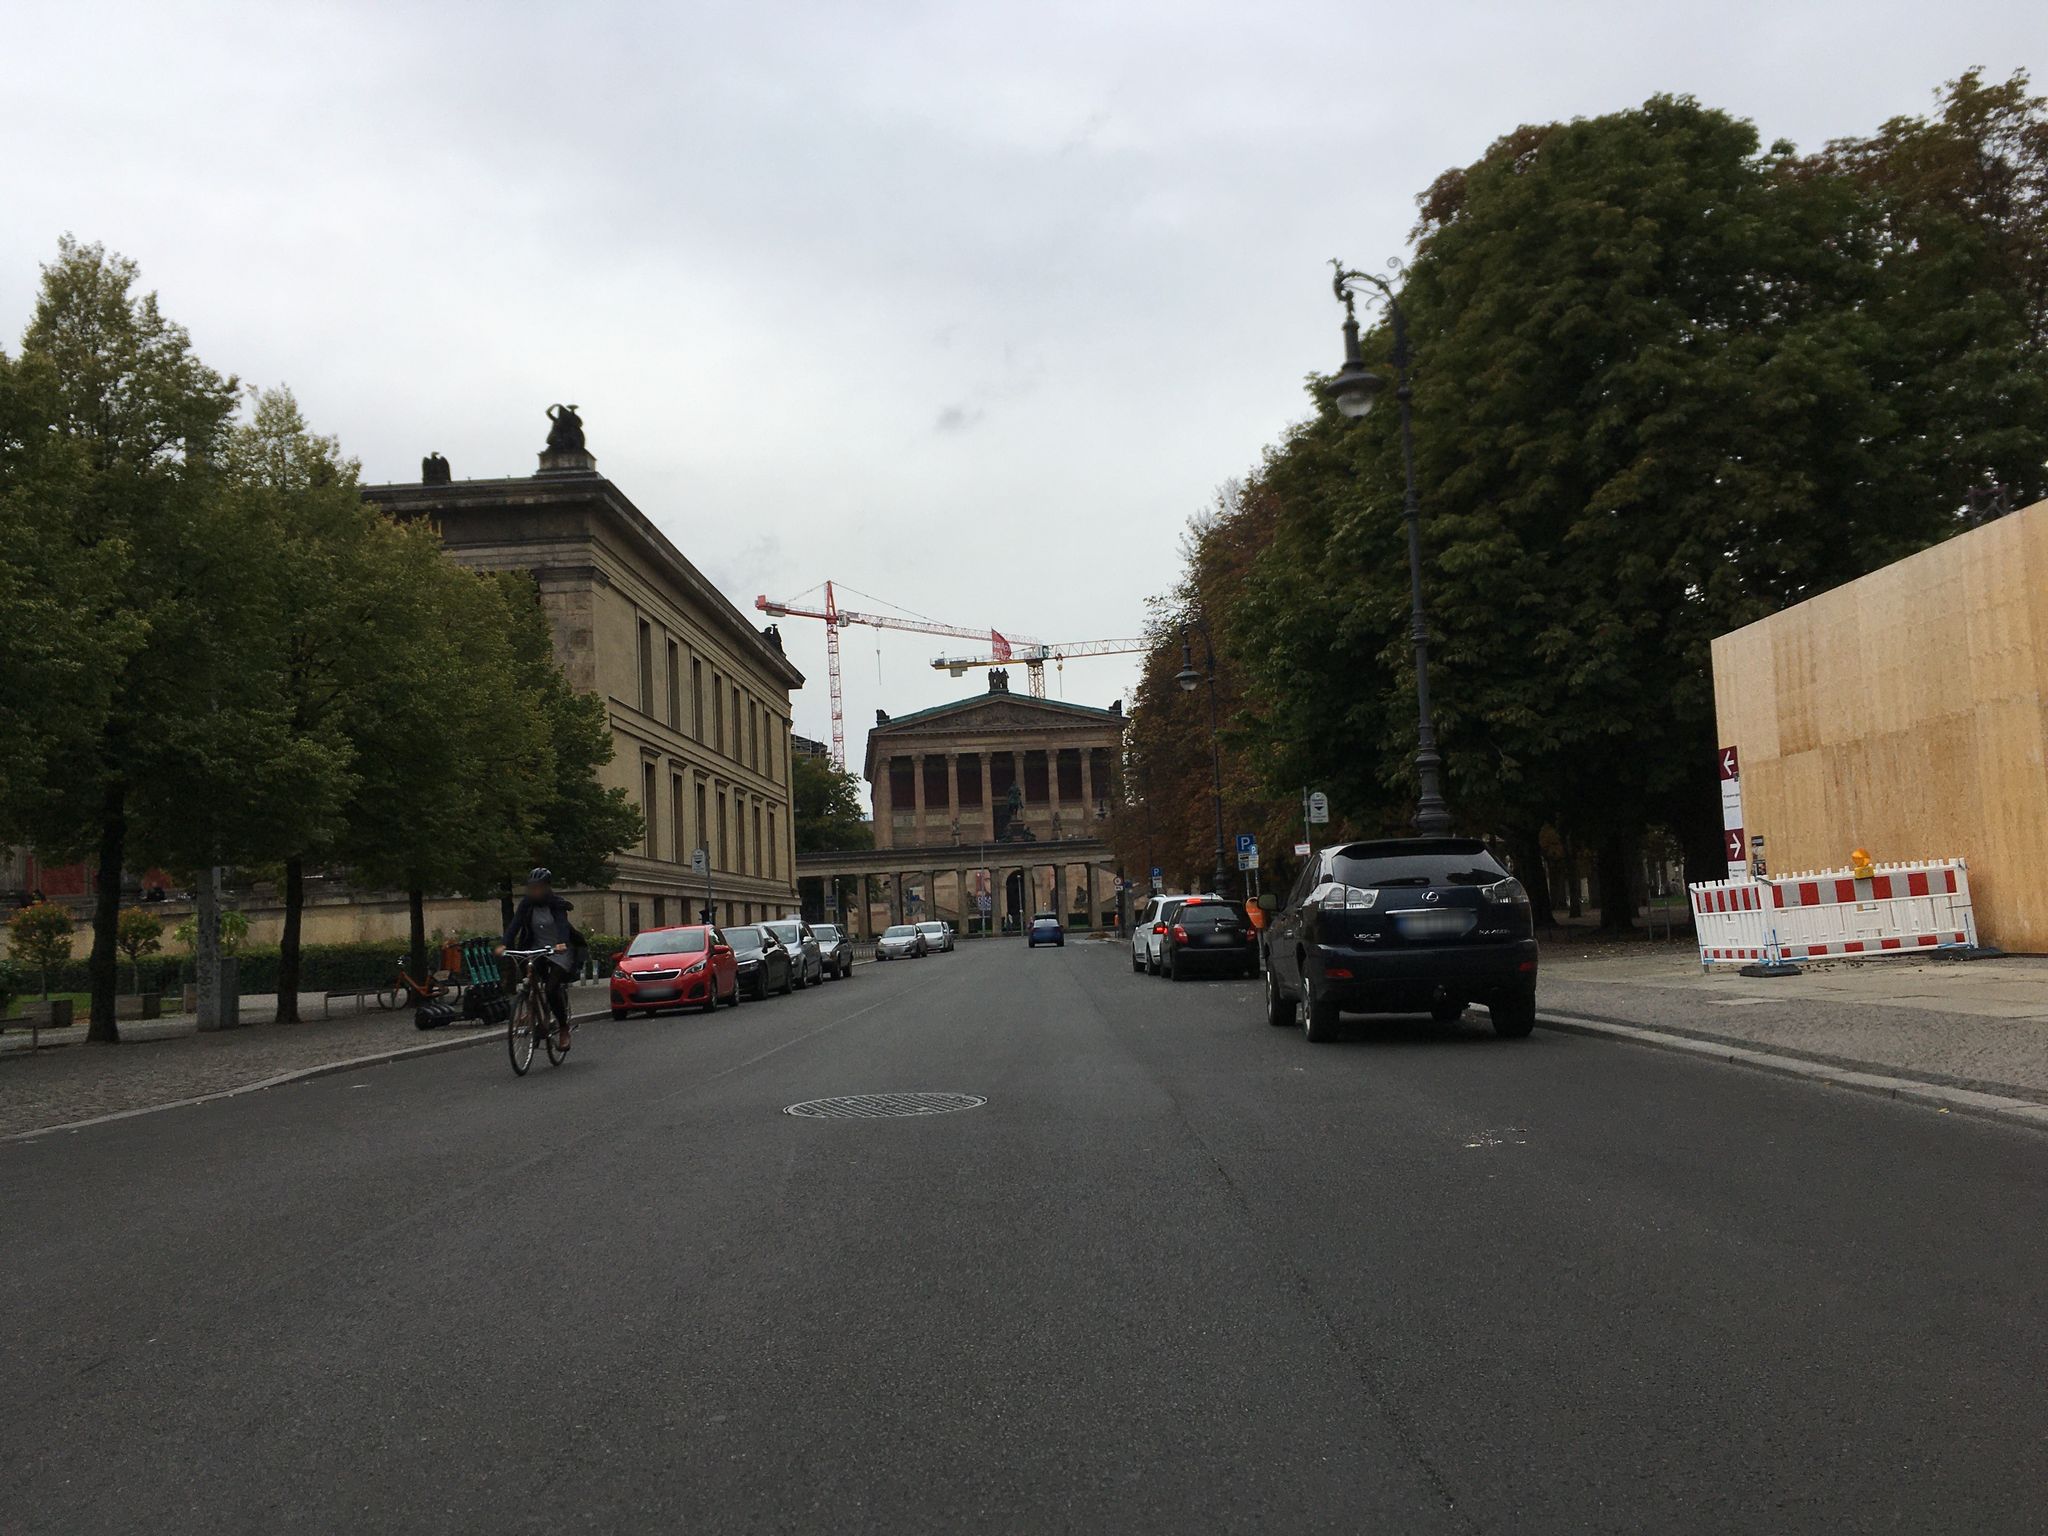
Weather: cloudy
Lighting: day
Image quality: good
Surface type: driving surface
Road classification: residential
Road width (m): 10
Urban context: urban centre
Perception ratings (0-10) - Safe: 6.17, Lively: 9.26, Beautiful: 6.83, Boring: 1.29, Depressing: 3, Wealthy: 9.28